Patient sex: M
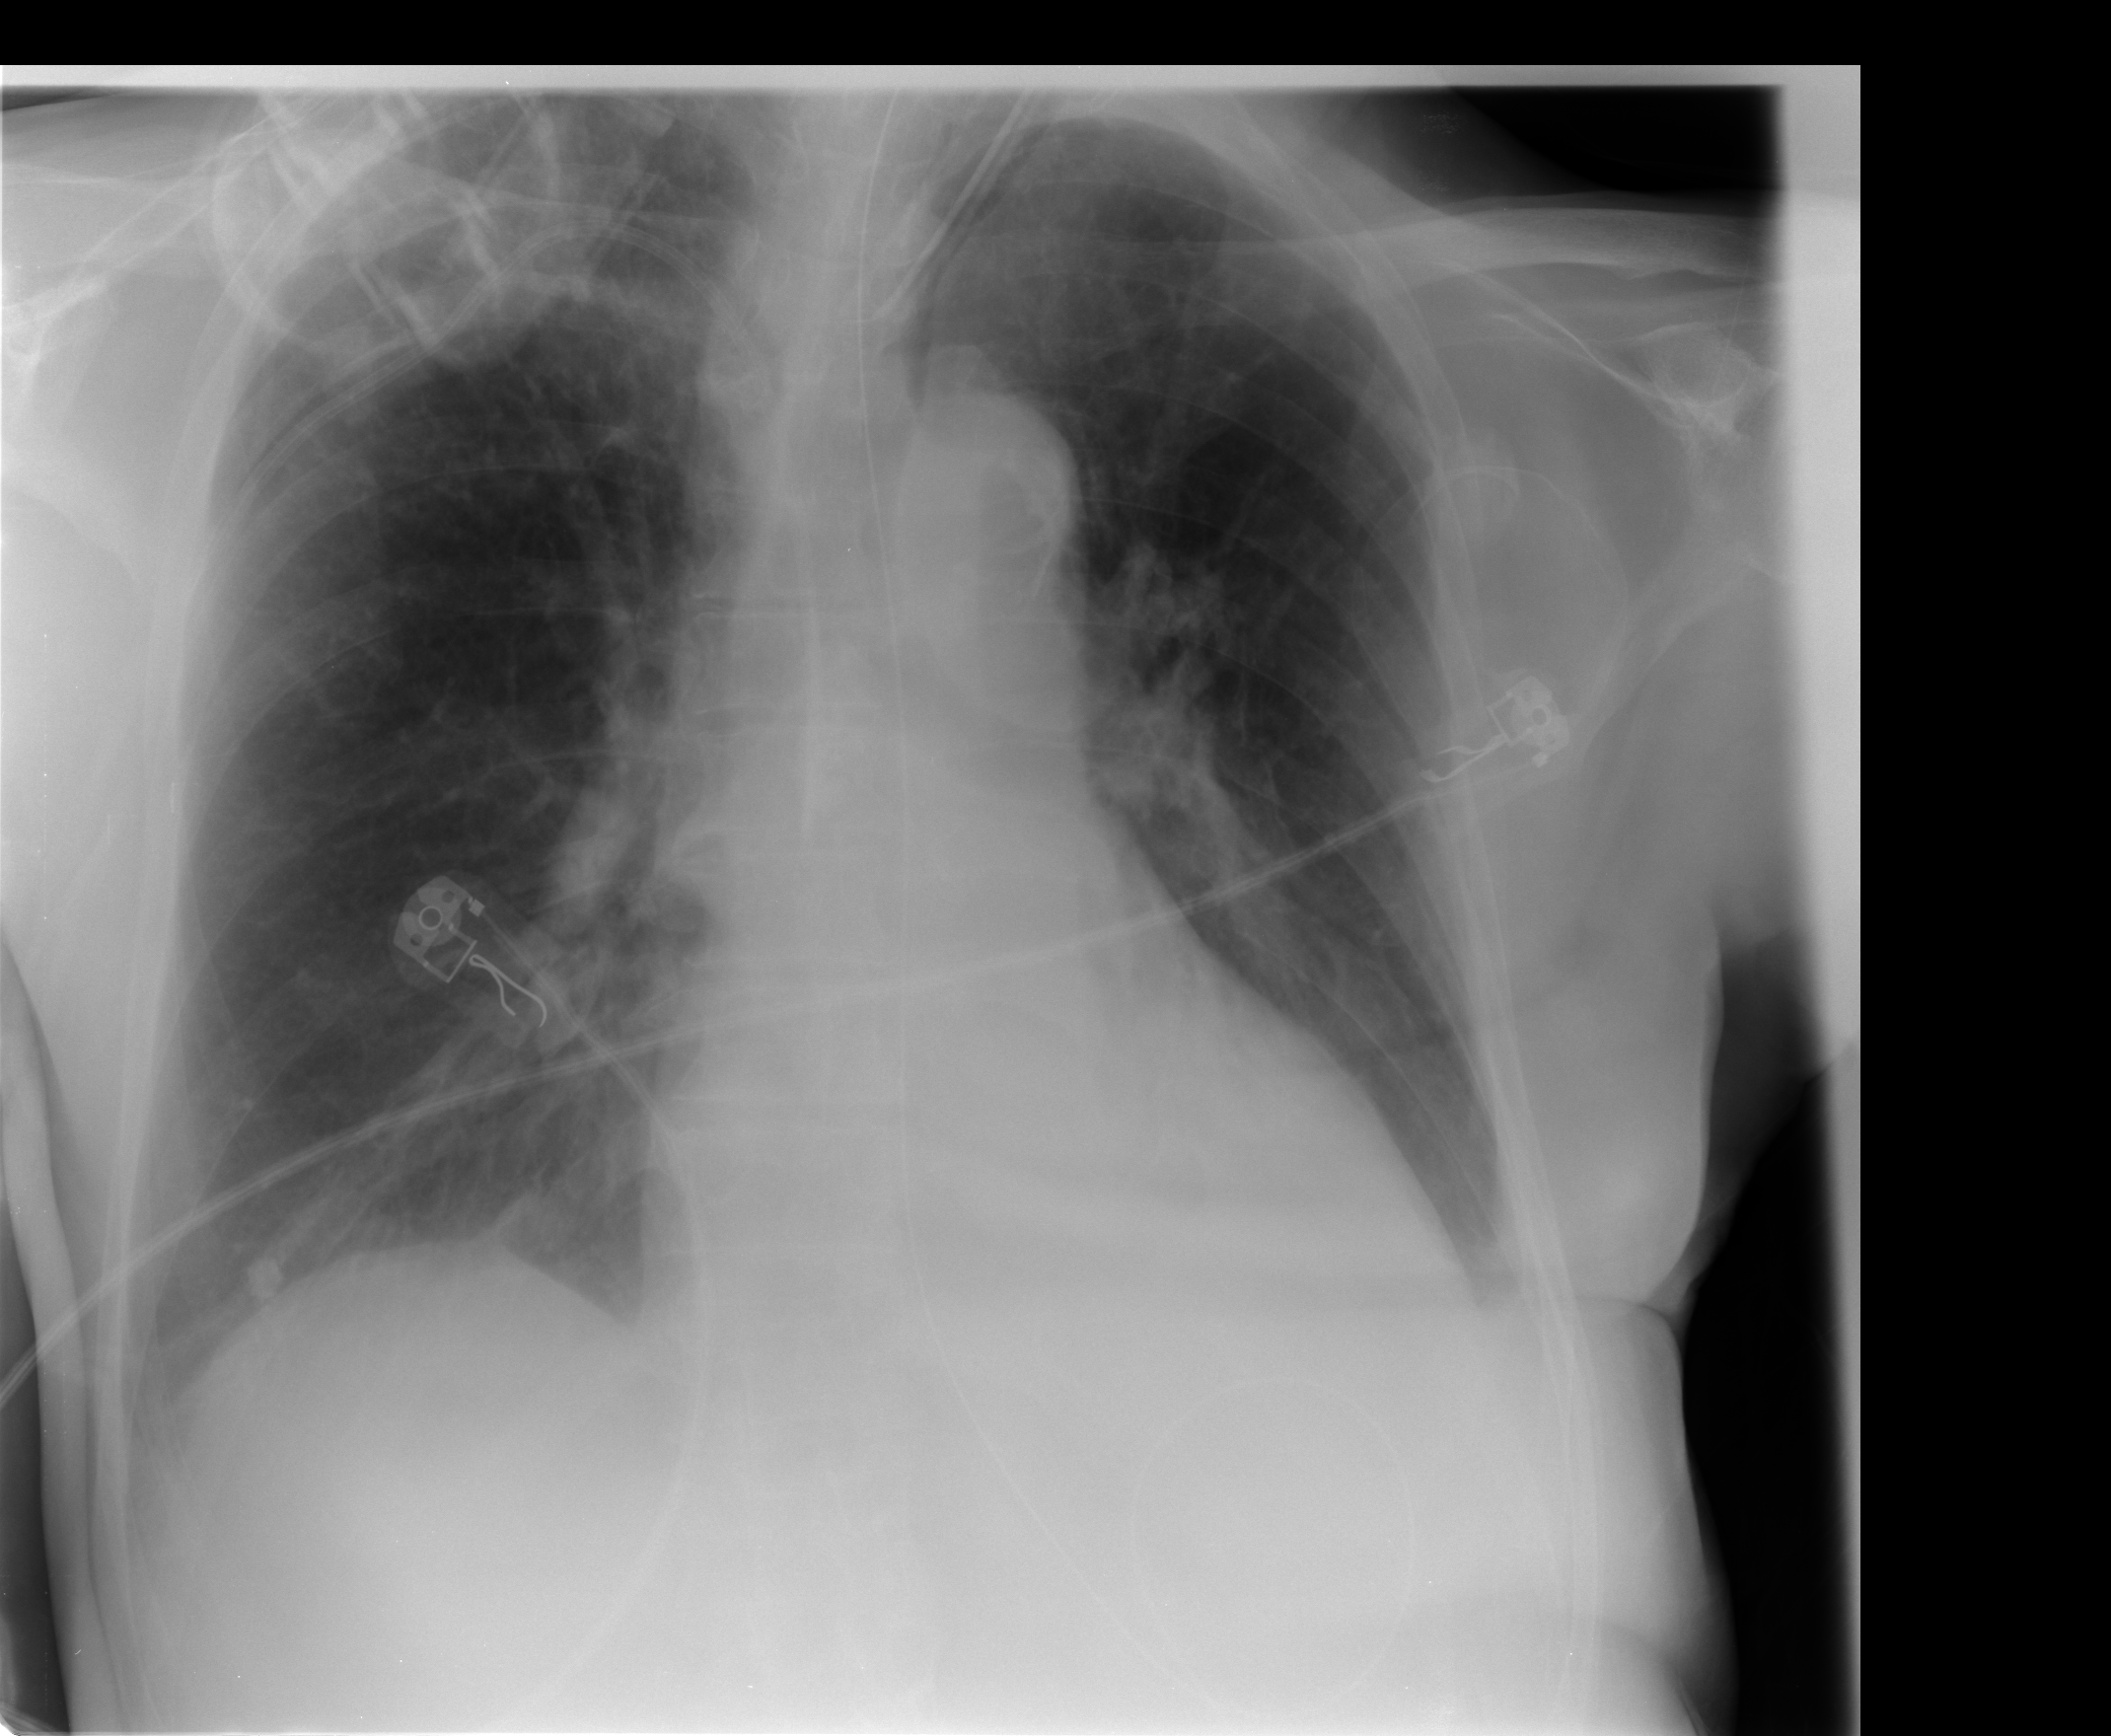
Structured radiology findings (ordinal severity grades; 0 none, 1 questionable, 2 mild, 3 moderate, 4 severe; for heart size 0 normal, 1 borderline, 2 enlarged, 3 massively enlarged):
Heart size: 0
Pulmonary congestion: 1
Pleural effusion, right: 0
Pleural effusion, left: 2
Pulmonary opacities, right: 0
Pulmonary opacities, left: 0
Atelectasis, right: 2
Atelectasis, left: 2